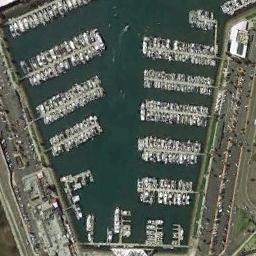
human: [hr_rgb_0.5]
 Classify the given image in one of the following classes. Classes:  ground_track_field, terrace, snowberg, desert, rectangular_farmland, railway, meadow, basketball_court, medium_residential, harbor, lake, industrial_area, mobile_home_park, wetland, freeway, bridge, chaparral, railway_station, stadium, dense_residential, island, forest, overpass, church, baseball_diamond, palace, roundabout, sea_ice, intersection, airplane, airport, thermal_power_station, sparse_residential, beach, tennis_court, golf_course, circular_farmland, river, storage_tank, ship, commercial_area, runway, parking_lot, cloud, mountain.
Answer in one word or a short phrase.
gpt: harbor